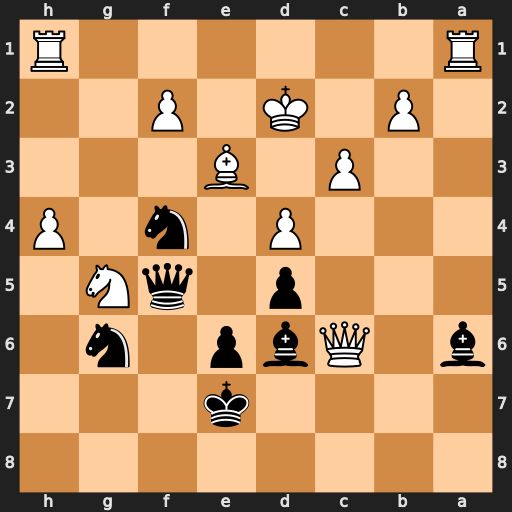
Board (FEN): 8/4k3/b1Qbp1n1/3p1qN1/3P1n1P/2P1B3/1P1K1P2/R6R
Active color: b
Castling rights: -
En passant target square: -
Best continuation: Qd3+ Kc1 Ne2#